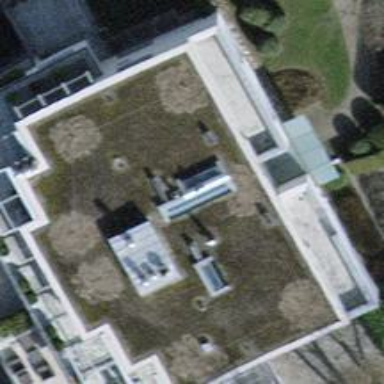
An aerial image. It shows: Building with flat roof.